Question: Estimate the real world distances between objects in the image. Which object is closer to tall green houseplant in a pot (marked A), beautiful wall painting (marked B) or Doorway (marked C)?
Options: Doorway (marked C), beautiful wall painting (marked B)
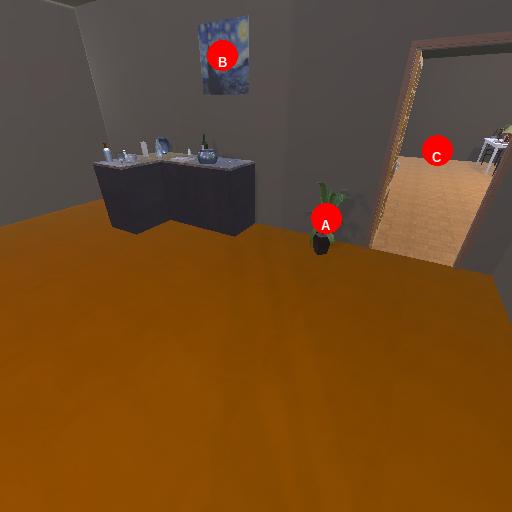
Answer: Doorway (marked C)